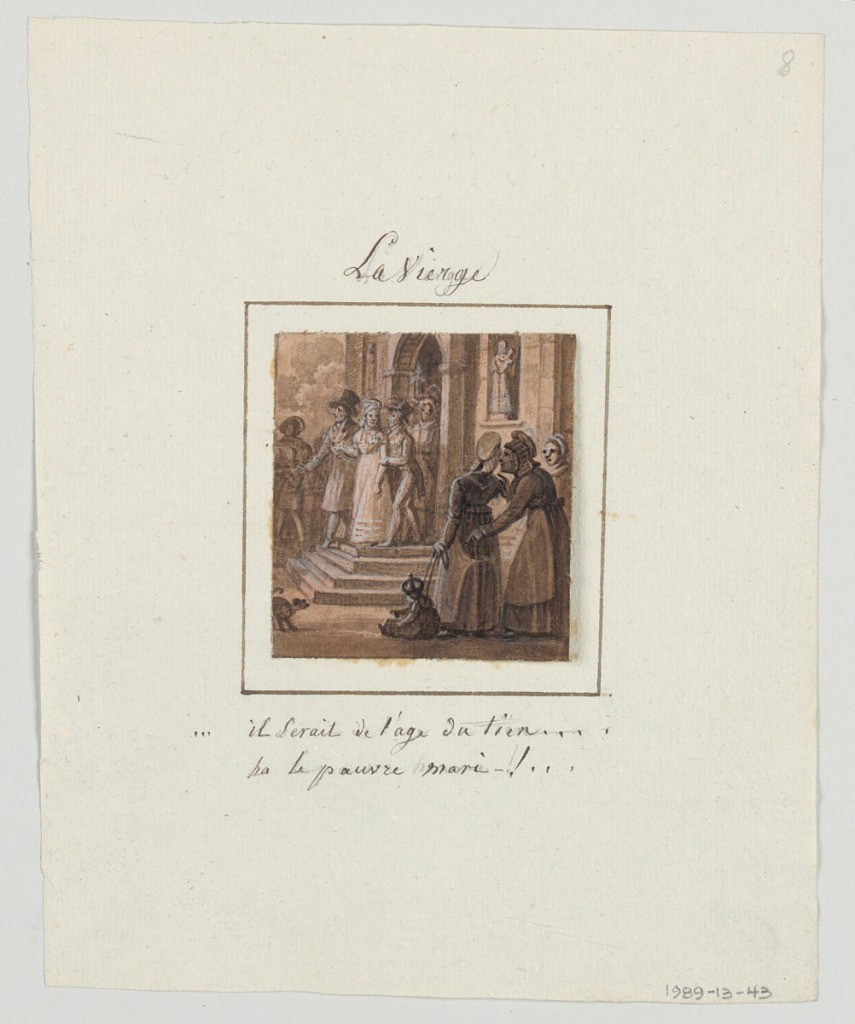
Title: Design for a Painted Porcelain Plate, La Vierge (The Virgin) from the Le Zodiaque Travesti (The Farcical Zodiac) Service
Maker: Jean Charles Develly, French, 1783 - 1849
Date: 1824
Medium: Pen and brown/black ink, brush and brown/black wash, pink/tan watercolor, white gouache, graphite on cream laid paper, mounted on cream laid paper, ruled border in pen and brown ink
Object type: Drawing
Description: Design for a painted porcelain plate, square format. Scene at entrance to a church.  Figures of a bride and groom, left middleground, exit the church.  A niche, right background, displays a sculpture of the Virgin and Child.  Two ladies, right foreground. gossip to each other:  "he's old enough for an affair...ha the poor husband-!..."